Question: I have a list view with some items in it and I would like to know how to add extra information to the side of this? I have a photoshopped example below of what I mean, it's difficult to describe without an image or I would have used google to try and find the answer myself. I want it with the extra text on the right hand side, i've seen it done easily within the iPhone but i'm a bit stuck with android. Thanks.

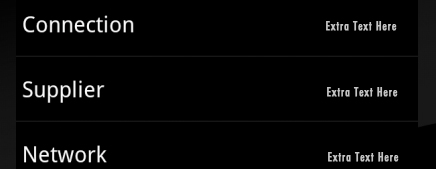
Answer: it's easy in Android too, you need to create a custom layout for a list item and set up an adapter to write to the fields of your new layout. <URL> an example.